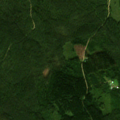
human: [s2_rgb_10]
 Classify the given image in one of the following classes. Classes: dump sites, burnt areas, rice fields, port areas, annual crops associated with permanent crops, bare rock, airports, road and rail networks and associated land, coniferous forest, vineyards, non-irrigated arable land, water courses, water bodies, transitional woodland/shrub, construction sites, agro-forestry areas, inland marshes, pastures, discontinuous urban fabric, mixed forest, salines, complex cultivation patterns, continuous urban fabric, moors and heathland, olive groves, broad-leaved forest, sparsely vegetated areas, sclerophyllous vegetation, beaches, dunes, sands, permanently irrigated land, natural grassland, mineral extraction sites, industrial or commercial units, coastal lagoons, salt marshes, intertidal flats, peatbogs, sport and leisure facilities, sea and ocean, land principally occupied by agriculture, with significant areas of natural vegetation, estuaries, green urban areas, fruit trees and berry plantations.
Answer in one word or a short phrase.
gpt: coniferous forest, mixed forest